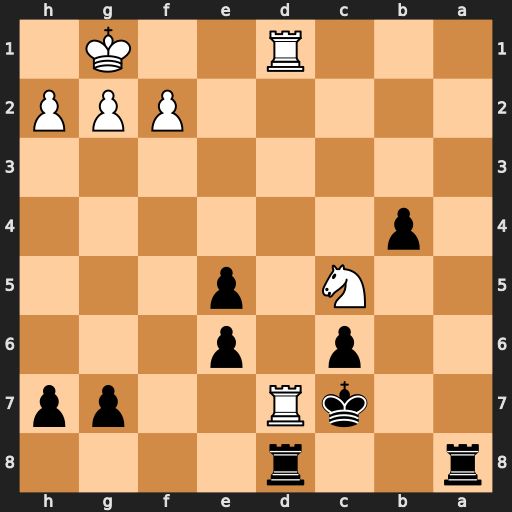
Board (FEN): r2r4/2kR2pp/2p1p3/2N1p3/1p6/8/5PPP/3R2K1
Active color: b
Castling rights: -
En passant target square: -
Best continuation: Rxd7 Rxd7+ Kb6